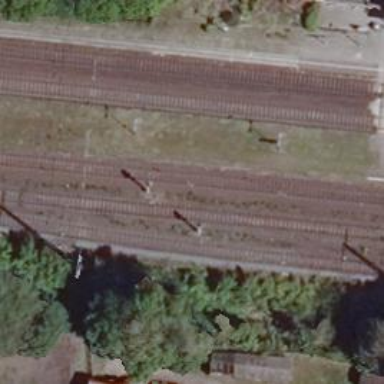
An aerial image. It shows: Railway signal.